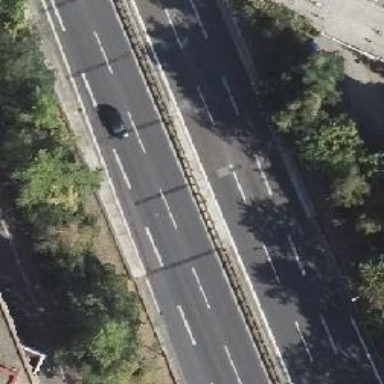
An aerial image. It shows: Paved motorway.